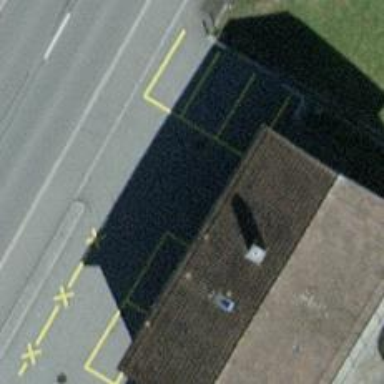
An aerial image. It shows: Post office.